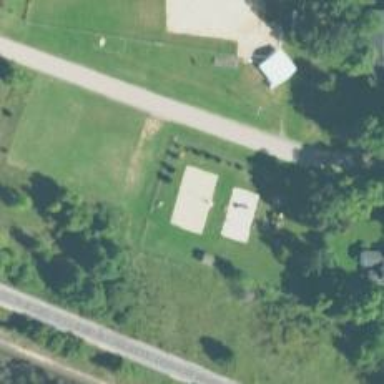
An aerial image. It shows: Volleyball court on leisure land pitch.